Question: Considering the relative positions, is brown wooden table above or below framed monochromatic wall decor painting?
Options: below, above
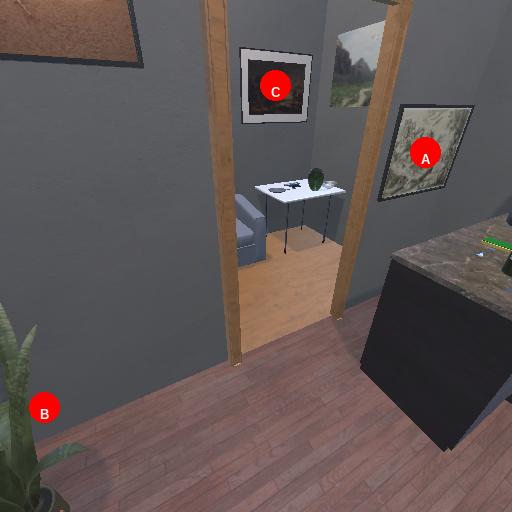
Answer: below